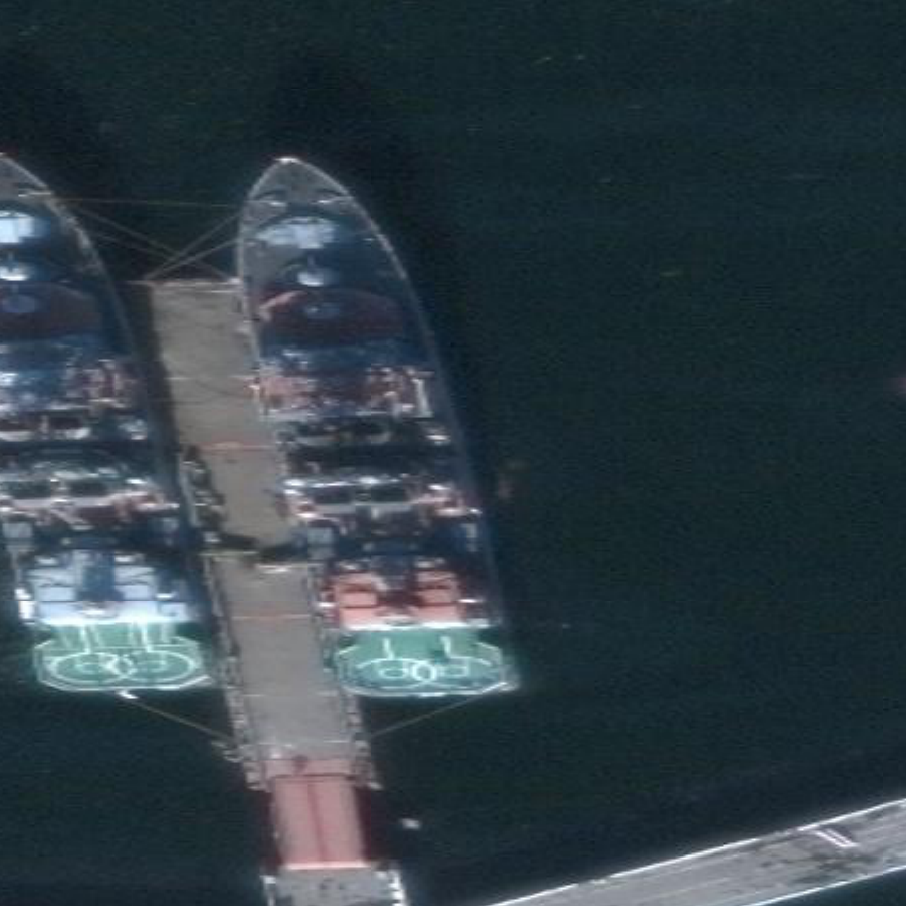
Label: destroyer